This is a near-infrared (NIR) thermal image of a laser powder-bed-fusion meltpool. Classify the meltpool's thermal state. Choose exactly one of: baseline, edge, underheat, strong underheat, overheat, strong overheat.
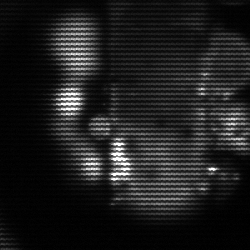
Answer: strong underheat